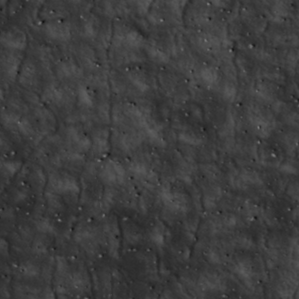
Label: non_frost